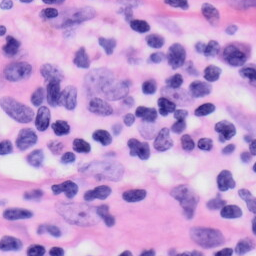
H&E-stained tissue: Skin